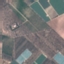
Land use / land cover class: PermanentCrop